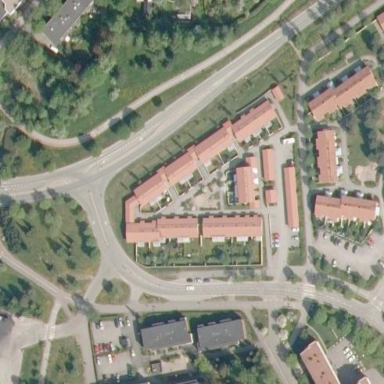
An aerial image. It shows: Terrace-style building with gabled roof.